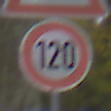
Verkehrszeichen: Geschwindigkeit120
Zusatzzeichen oben: UnebeneFahrbahn
Umgebung: Outdoor, Nature
Tageszeit: Midday
Wetter: Overcast
Licht: Natural
Jahreszeit: Autumn
Kontrast: LowContrast